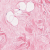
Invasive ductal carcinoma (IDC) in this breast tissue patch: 0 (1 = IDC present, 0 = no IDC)